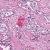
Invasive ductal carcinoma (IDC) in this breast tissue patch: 1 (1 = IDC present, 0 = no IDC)